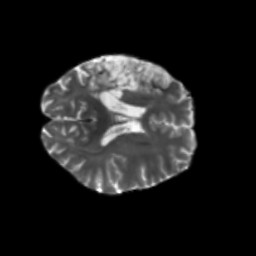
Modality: T2w
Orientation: axial
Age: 36
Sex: female
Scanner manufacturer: siemens
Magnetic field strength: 3 T
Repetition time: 5.47 s
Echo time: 0.0854 s